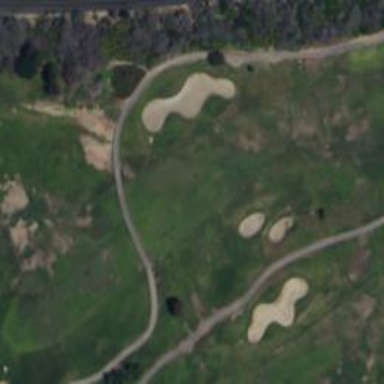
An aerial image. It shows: View of golf hole.